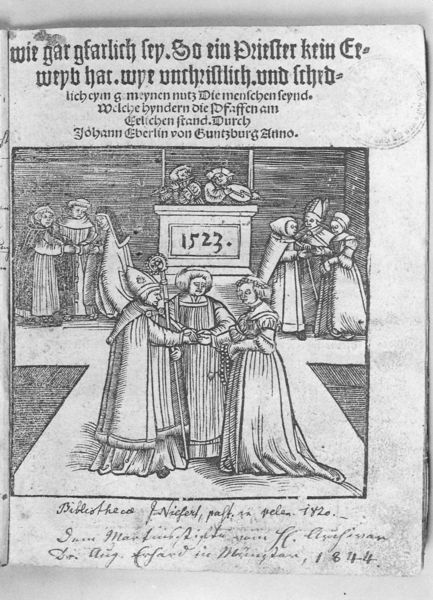
Titel: Johann Eberlin von Güntzburg: wie gar gfarlich sey. So eon Priester kein Eeweyb hat.
Künstler: Matthes Maler
Institution: Erfurt, Bibliothek des Evangelischen Ministeriums
Schlagwörter: mann, weiß, frauen, frau, kleid, männer, schwarz, zeichnung, fest, kirche, mantel, personen, instrumente, musik, musiker, schrift, stab, bischof, buch, druck, radierung, stich, seite, gefahr, text, nonne, überschrift, ehe, priester, mitra, mönche, hochzeit, siegel, rosenkranz, handschrift, eheschliessung, trauung, bischofsstab, codex, 1844, 1523, serendruck, günzburg